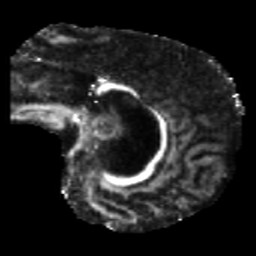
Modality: FA
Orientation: sagittal
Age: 31
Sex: female
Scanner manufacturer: siemens
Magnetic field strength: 3 T
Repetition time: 5.25 s
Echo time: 0.08 s